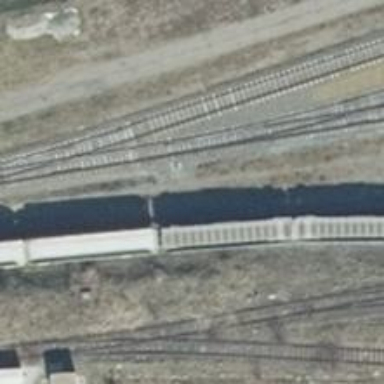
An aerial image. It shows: Railway switch.